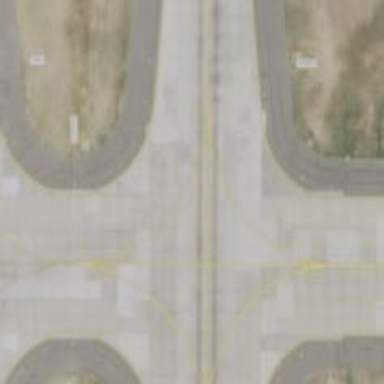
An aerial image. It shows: View of taxiway at the airport.